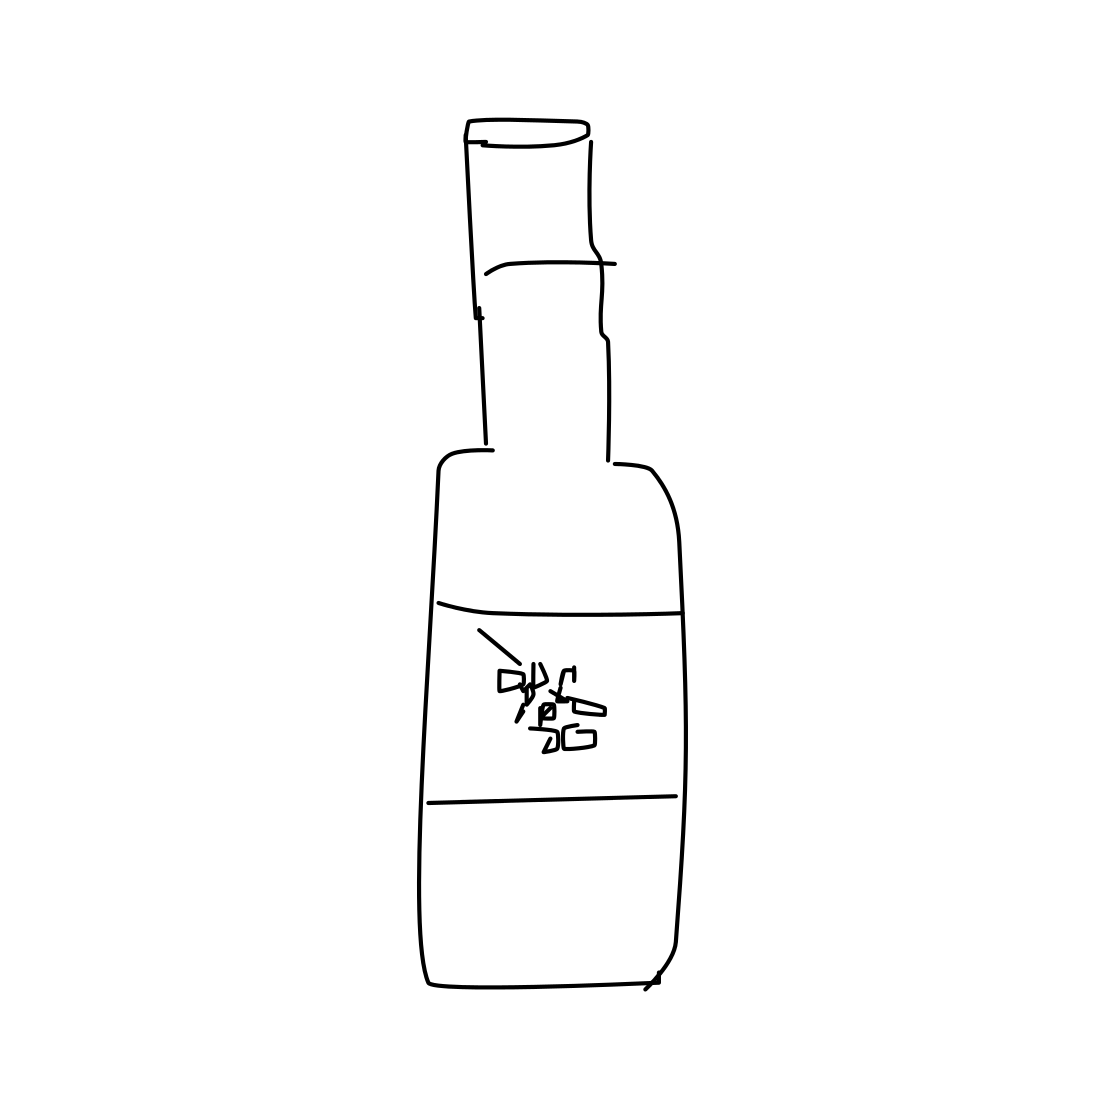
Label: wine-bottle